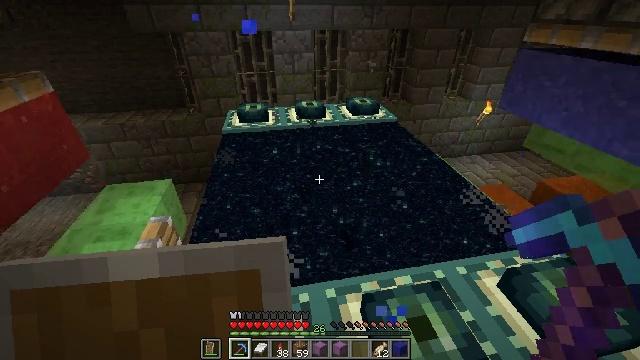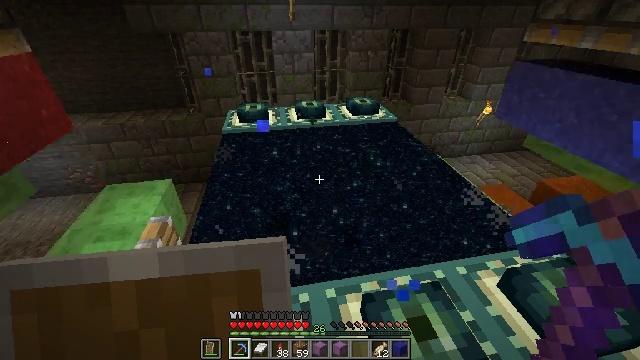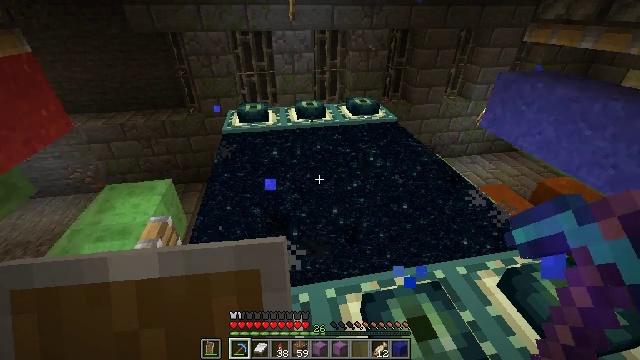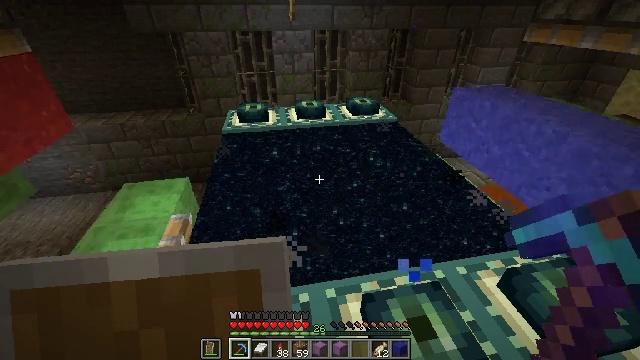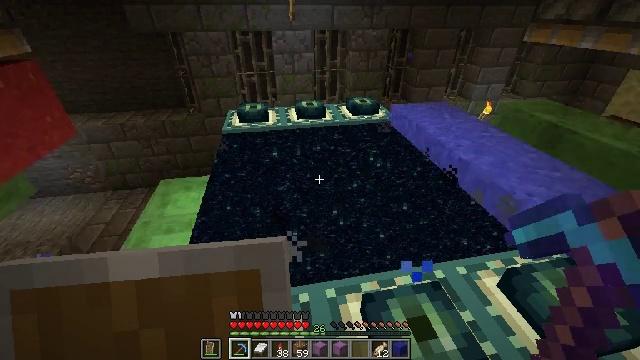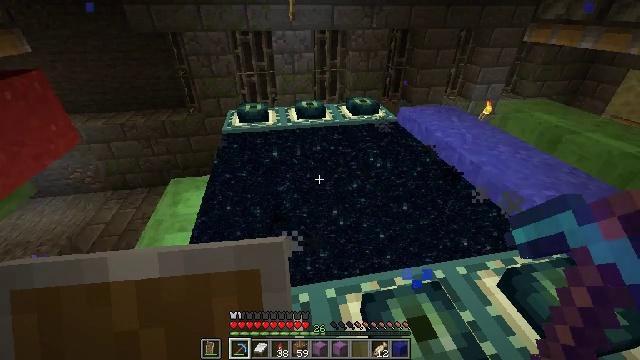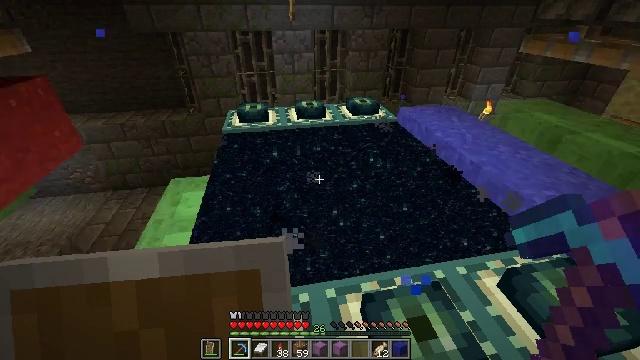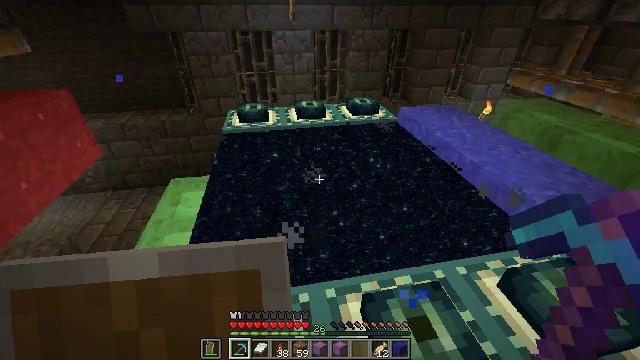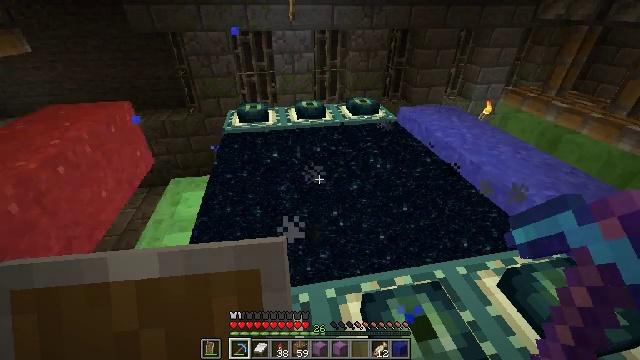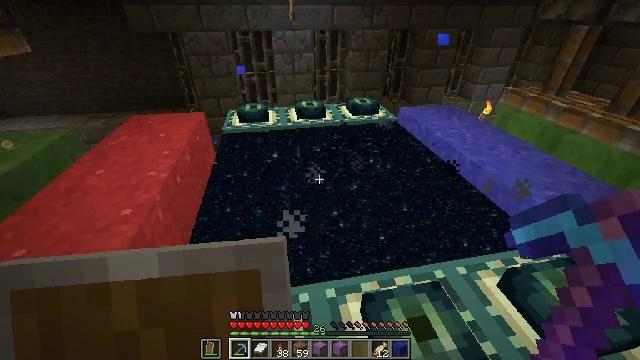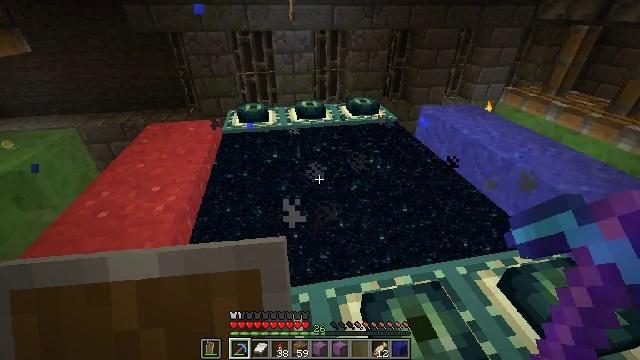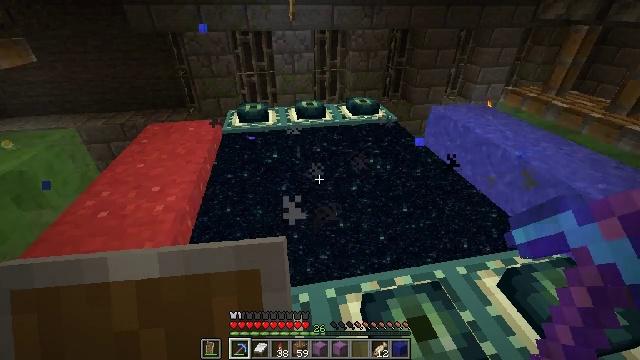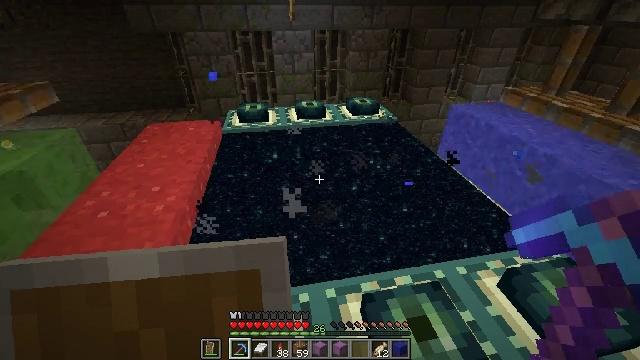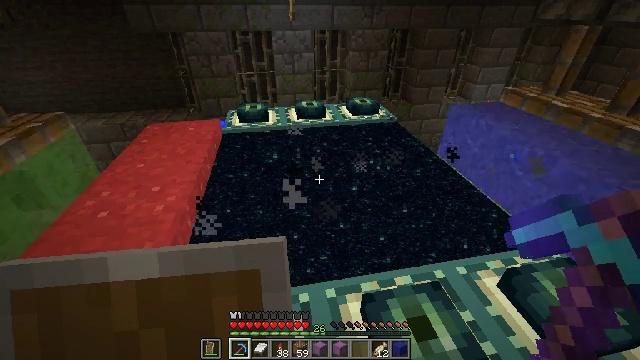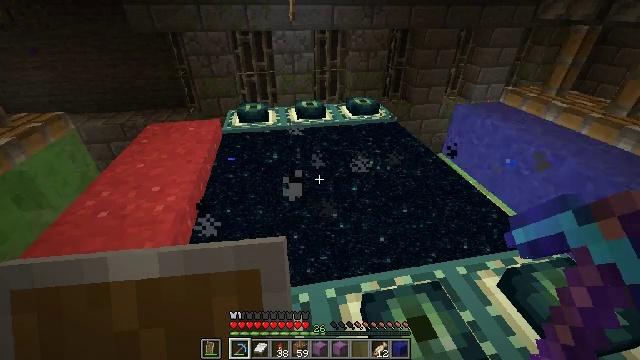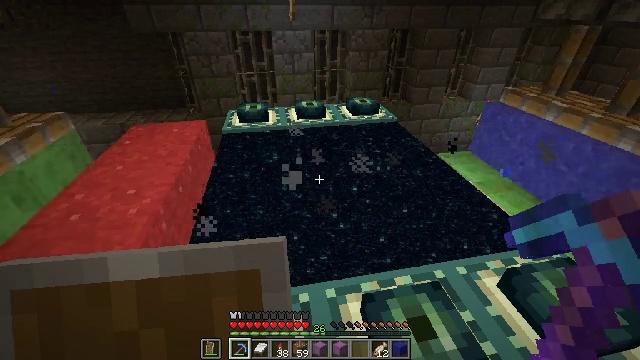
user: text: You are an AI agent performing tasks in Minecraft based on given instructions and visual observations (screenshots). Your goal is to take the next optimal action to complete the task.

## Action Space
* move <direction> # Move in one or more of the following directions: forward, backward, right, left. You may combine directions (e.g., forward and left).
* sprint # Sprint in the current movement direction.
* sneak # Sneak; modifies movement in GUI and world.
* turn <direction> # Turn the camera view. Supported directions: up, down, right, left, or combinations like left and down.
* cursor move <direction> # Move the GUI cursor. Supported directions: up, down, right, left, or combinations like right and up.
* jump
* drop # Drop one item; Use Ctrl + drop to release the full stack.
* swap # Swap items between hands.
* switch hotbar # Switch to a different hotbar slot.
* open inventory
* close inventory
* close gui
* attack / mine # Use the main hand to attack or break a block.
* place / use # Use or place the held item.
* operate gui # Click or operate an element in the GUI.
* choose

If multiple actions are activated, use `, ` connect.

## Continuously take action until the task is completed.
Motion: motion action
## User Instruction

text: Use a shovel to collect blue concrete powder.
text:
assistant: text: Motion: no_op
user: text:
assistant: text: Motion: no_op
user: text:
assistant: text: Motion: no_op
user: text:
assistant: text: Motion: no_op
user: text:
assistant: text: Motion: no_op
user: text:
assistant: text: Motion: no_op
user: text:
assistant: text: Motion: no_op
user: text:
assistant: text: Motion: no_op
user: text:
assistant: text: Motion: no_op
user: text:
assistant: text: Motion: no_op
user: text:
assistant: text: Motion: no_op
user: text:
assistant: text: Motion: no_op
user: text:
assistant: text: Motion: no_op
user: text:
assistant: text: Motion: no_op
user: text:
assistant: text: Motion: no_op
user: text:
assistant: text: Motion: no_op
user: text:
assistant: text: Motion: no_op
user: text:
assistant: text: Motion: no_op
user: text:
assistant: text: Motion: no_op
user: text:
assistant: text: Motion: no_op
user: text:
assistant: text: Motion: no_op
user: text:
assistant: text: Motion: no_op
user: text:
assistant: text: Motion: no_op
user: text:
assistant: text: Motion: no_op
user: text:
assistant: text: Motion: no_op
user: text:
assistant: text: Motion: no_op
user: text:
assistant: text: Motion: no_op
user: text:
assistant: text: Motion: no_op
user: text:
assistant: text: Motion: no_op
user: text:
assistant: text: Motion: no_op